Question: MY INDEX PAGE
'''
<html>
<head>
<meta http-equiv="Content-Type" content="text/html; charset=utf-8" />
<title>Some name</title>
<script src="https://ajax.googleapis.com/ajax/libs/jquery/2.1.3/jquery.min.js"></script>
<script src="https://maxcdn.bootstrapcdn.com/bootstrap/3.3.6/js/bootstrap.min.js"></script>
<link href="https://maxcdn.bootstrapcdn.com/bootstrap/3.3.6/css/bootstrap.min.css" rel="stylesheet" />
</head>
<body>
<div class="container">
<br />
<h2 align="center">Search by name</h2><br />
<div class="form-group">
<div class="input-group">
<span class="input-group-addon">Search</span>
<input type="text" name="search_text" id="search_text" placeholder="Enter model / search here" class="form-control" />
</div>
</div>
<br />
<div id="result"></div>
</div>
</body>
</html>
<script>
$(document).ready(function(){
load_data();
function load_data(query)
{
$.ajax({
url:"fetch.php",
method:"POST",
data:{query:query},
success:function(data)
{
$('#result').html(data);
}
});
}
$('#search_text').keyup(function(){
var search = $(this).val();
if(search != '')
{
load_data(search);
}
else
{
load_data();
}
});
});
</script>
'''
AND MY fetch.php PAGE
which is used to get data from the database tables and output results.
I also added if the result is > 50 it will ask to enter few more characters because if I don't add if result > 50 then my page took 20sec to display all data because my database table has 25000 entries.
'''
<?php
$connect = mysqli_connect("localhost", "root", "PASSWORD", "DATABASE");
if(isset($_POST["query"]))
{
$search = mysqli_real_escape_string($connect, $_POST["query"]);
$query = "
SELECT * FROM files
WHERE Name LIKE '%".$search."%'
";
}
else
{
$query = "
SELECT * FROM files ORDER BY ID
";
}
$result = mysqli_query($connect, $query);
if(mysqli_num_rows($result) < 500)
{
$output1 .= '
<div class="table-responsive">
<table class="table table bordered">
<div>
<th>Name</th>
<th>URL</th>
<th>Extension</th>
<th>Download</th>
</div>
';
while($row = mysqli_fetch_array($result))
{
$output2 .= '
<tr>
<td>'.$row["Name"].'</td>
<td>'.$row["URL"].'</td>
<td>'.$row["Extension"].'</td>
</tr>
';
}
if(mysqli_num_rows($result) > 0)
{
echo "$output1";
echo "$output2";
}
else
{
echo 'no results found';
}
}
else
{
echo 'Please enter few more charecters';
}
?>
'''
I want href link for each of my results and on the click, it should download a file from ./"URL" column from a database table.
My database looks like this:

AND MY CURRENT PAGE IS <URL>
I tried adding < a href=".$row["URL"]."> in outpur'array' but it destroys my page.
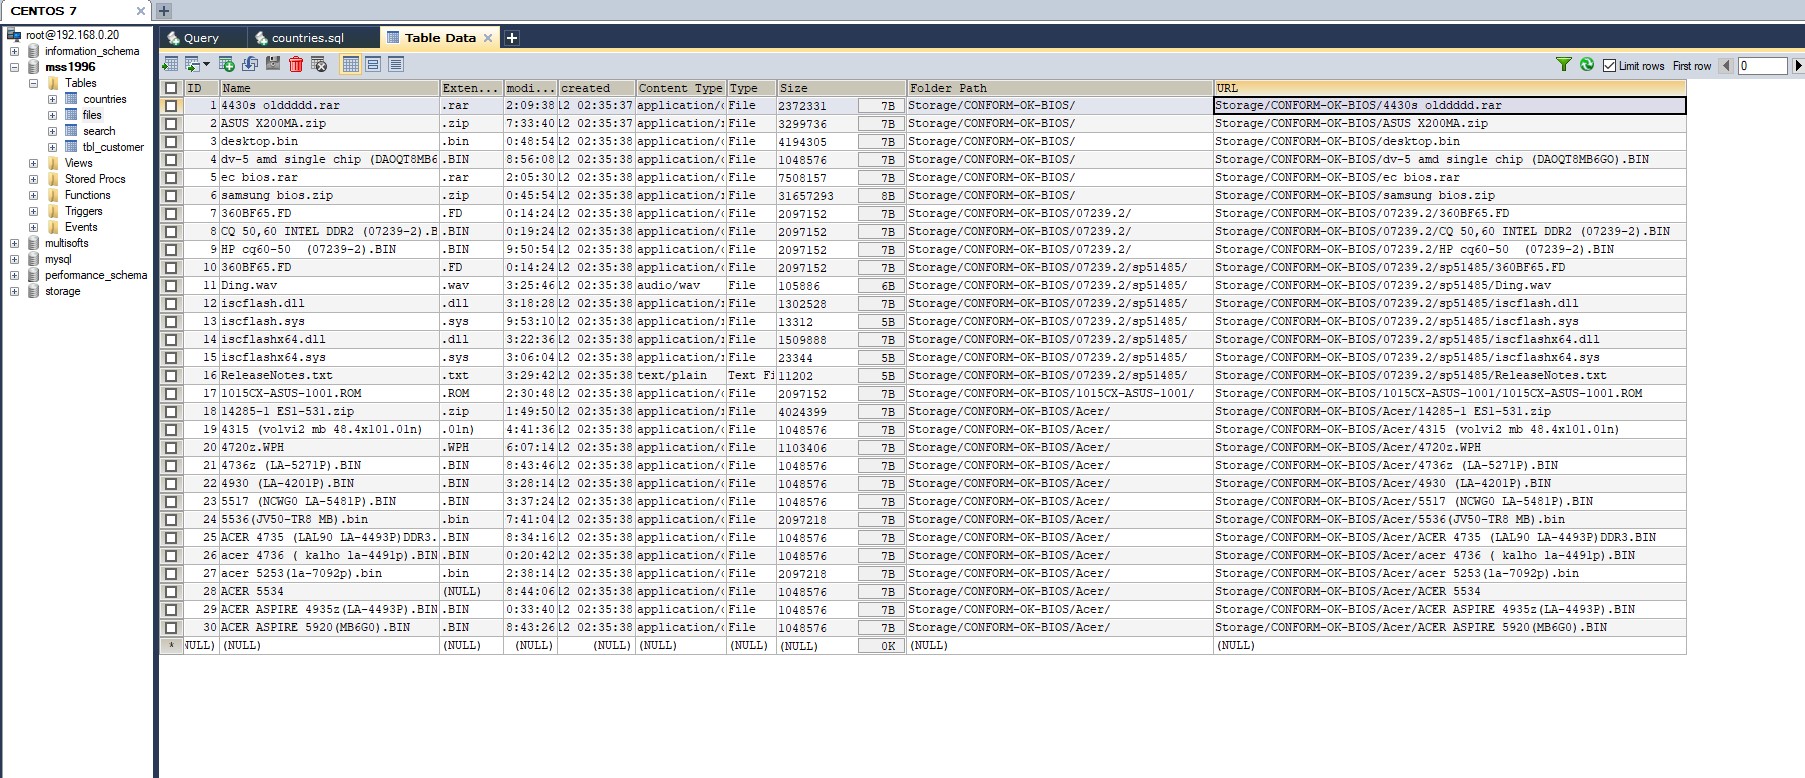
Answer: You should be able to easily add the 'URL' field to form a valid URL if the contents of that field is indeed a valid URL. What I see missing form your code is 'http' or 'https' if it's an external link. If it's a relative link within the page then you're ok. Then add the '</a>' to close the link. So you'd form your table column like this:
'''
echo '<td><a href="' . $row['URL'] . '">' . $row["URL"] . '</a></td>';
'''